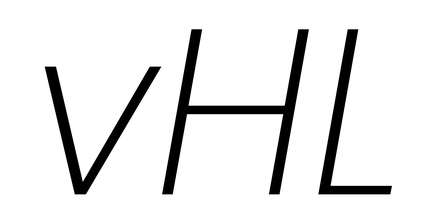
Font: Poppins-ExtraLightItalic